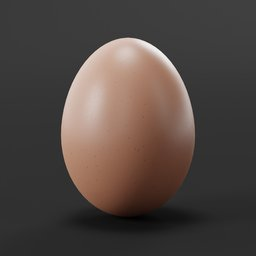
Label: nature